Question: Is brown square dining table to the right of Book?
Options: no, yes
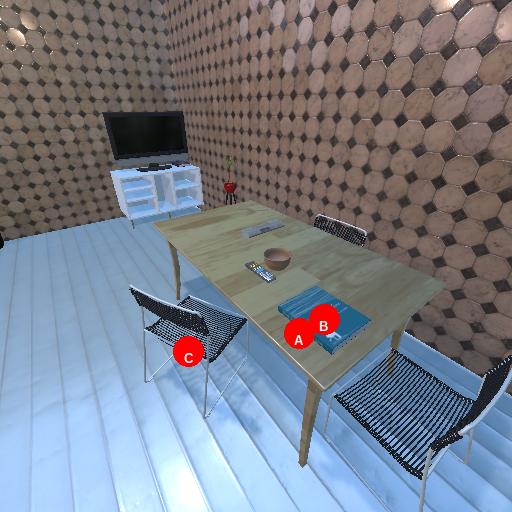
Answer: no